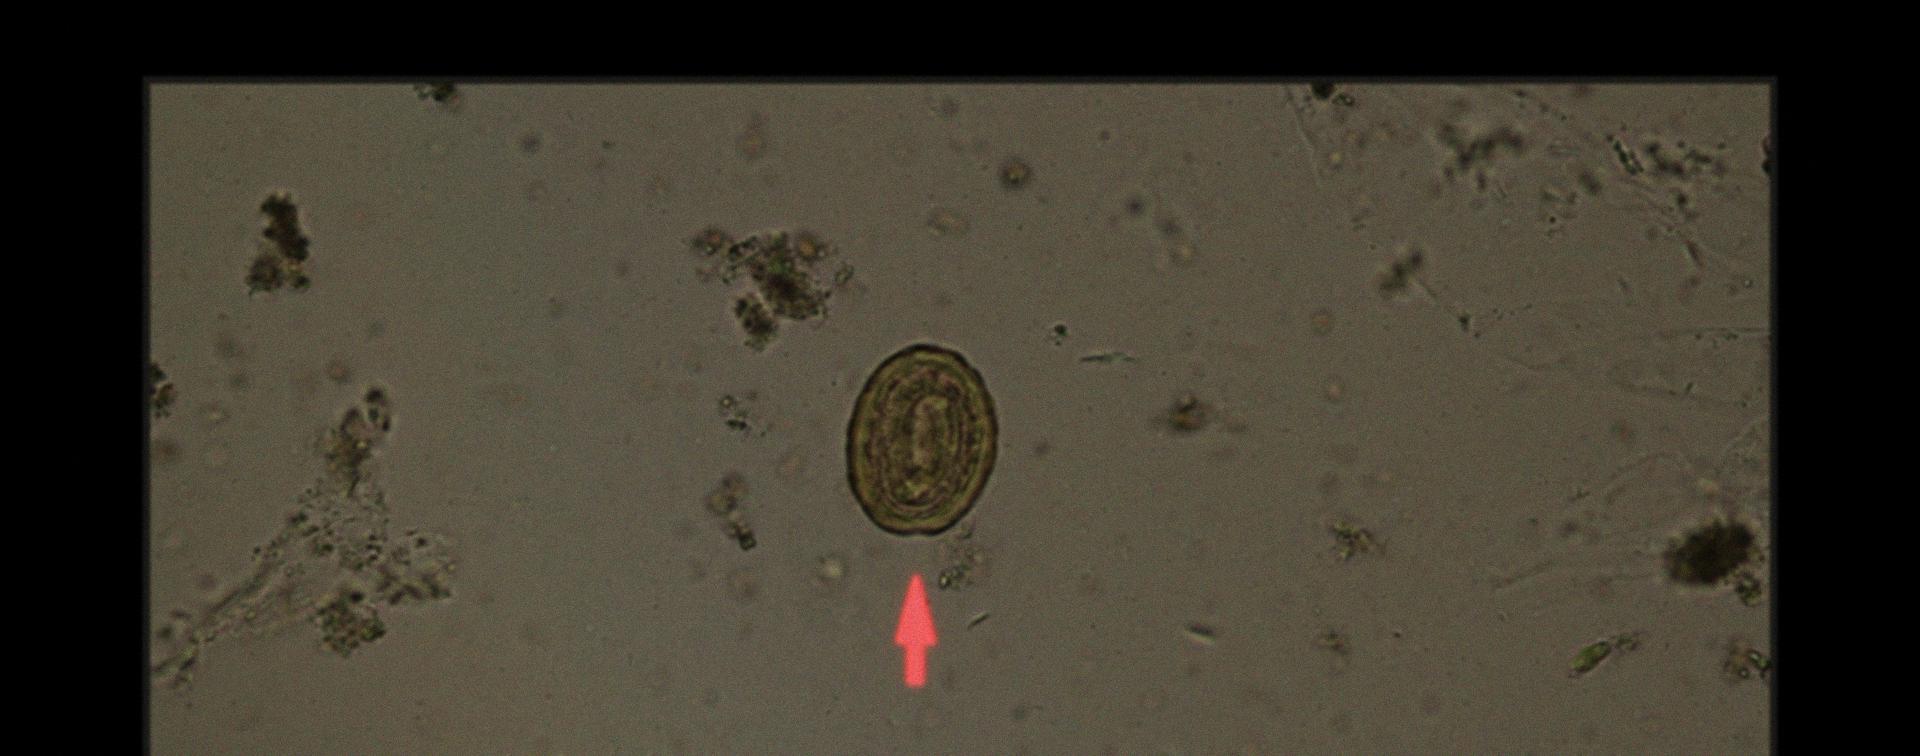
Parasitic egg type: Ascaris lumbricoides